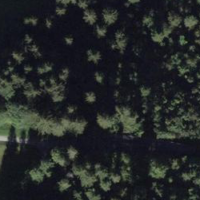
EUNIS habitat code: 44
Species observed at this site:
Parnassia palustris